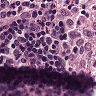
Metastatic tissue present: no